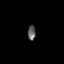
Tissue: lung
Cell type: Fibroblasts
Senescence score: 0.5592
Nuclear area (px): 120
Mean DAPI intensity: 92.617